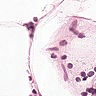
Metastatic tissue present: no